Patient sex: M
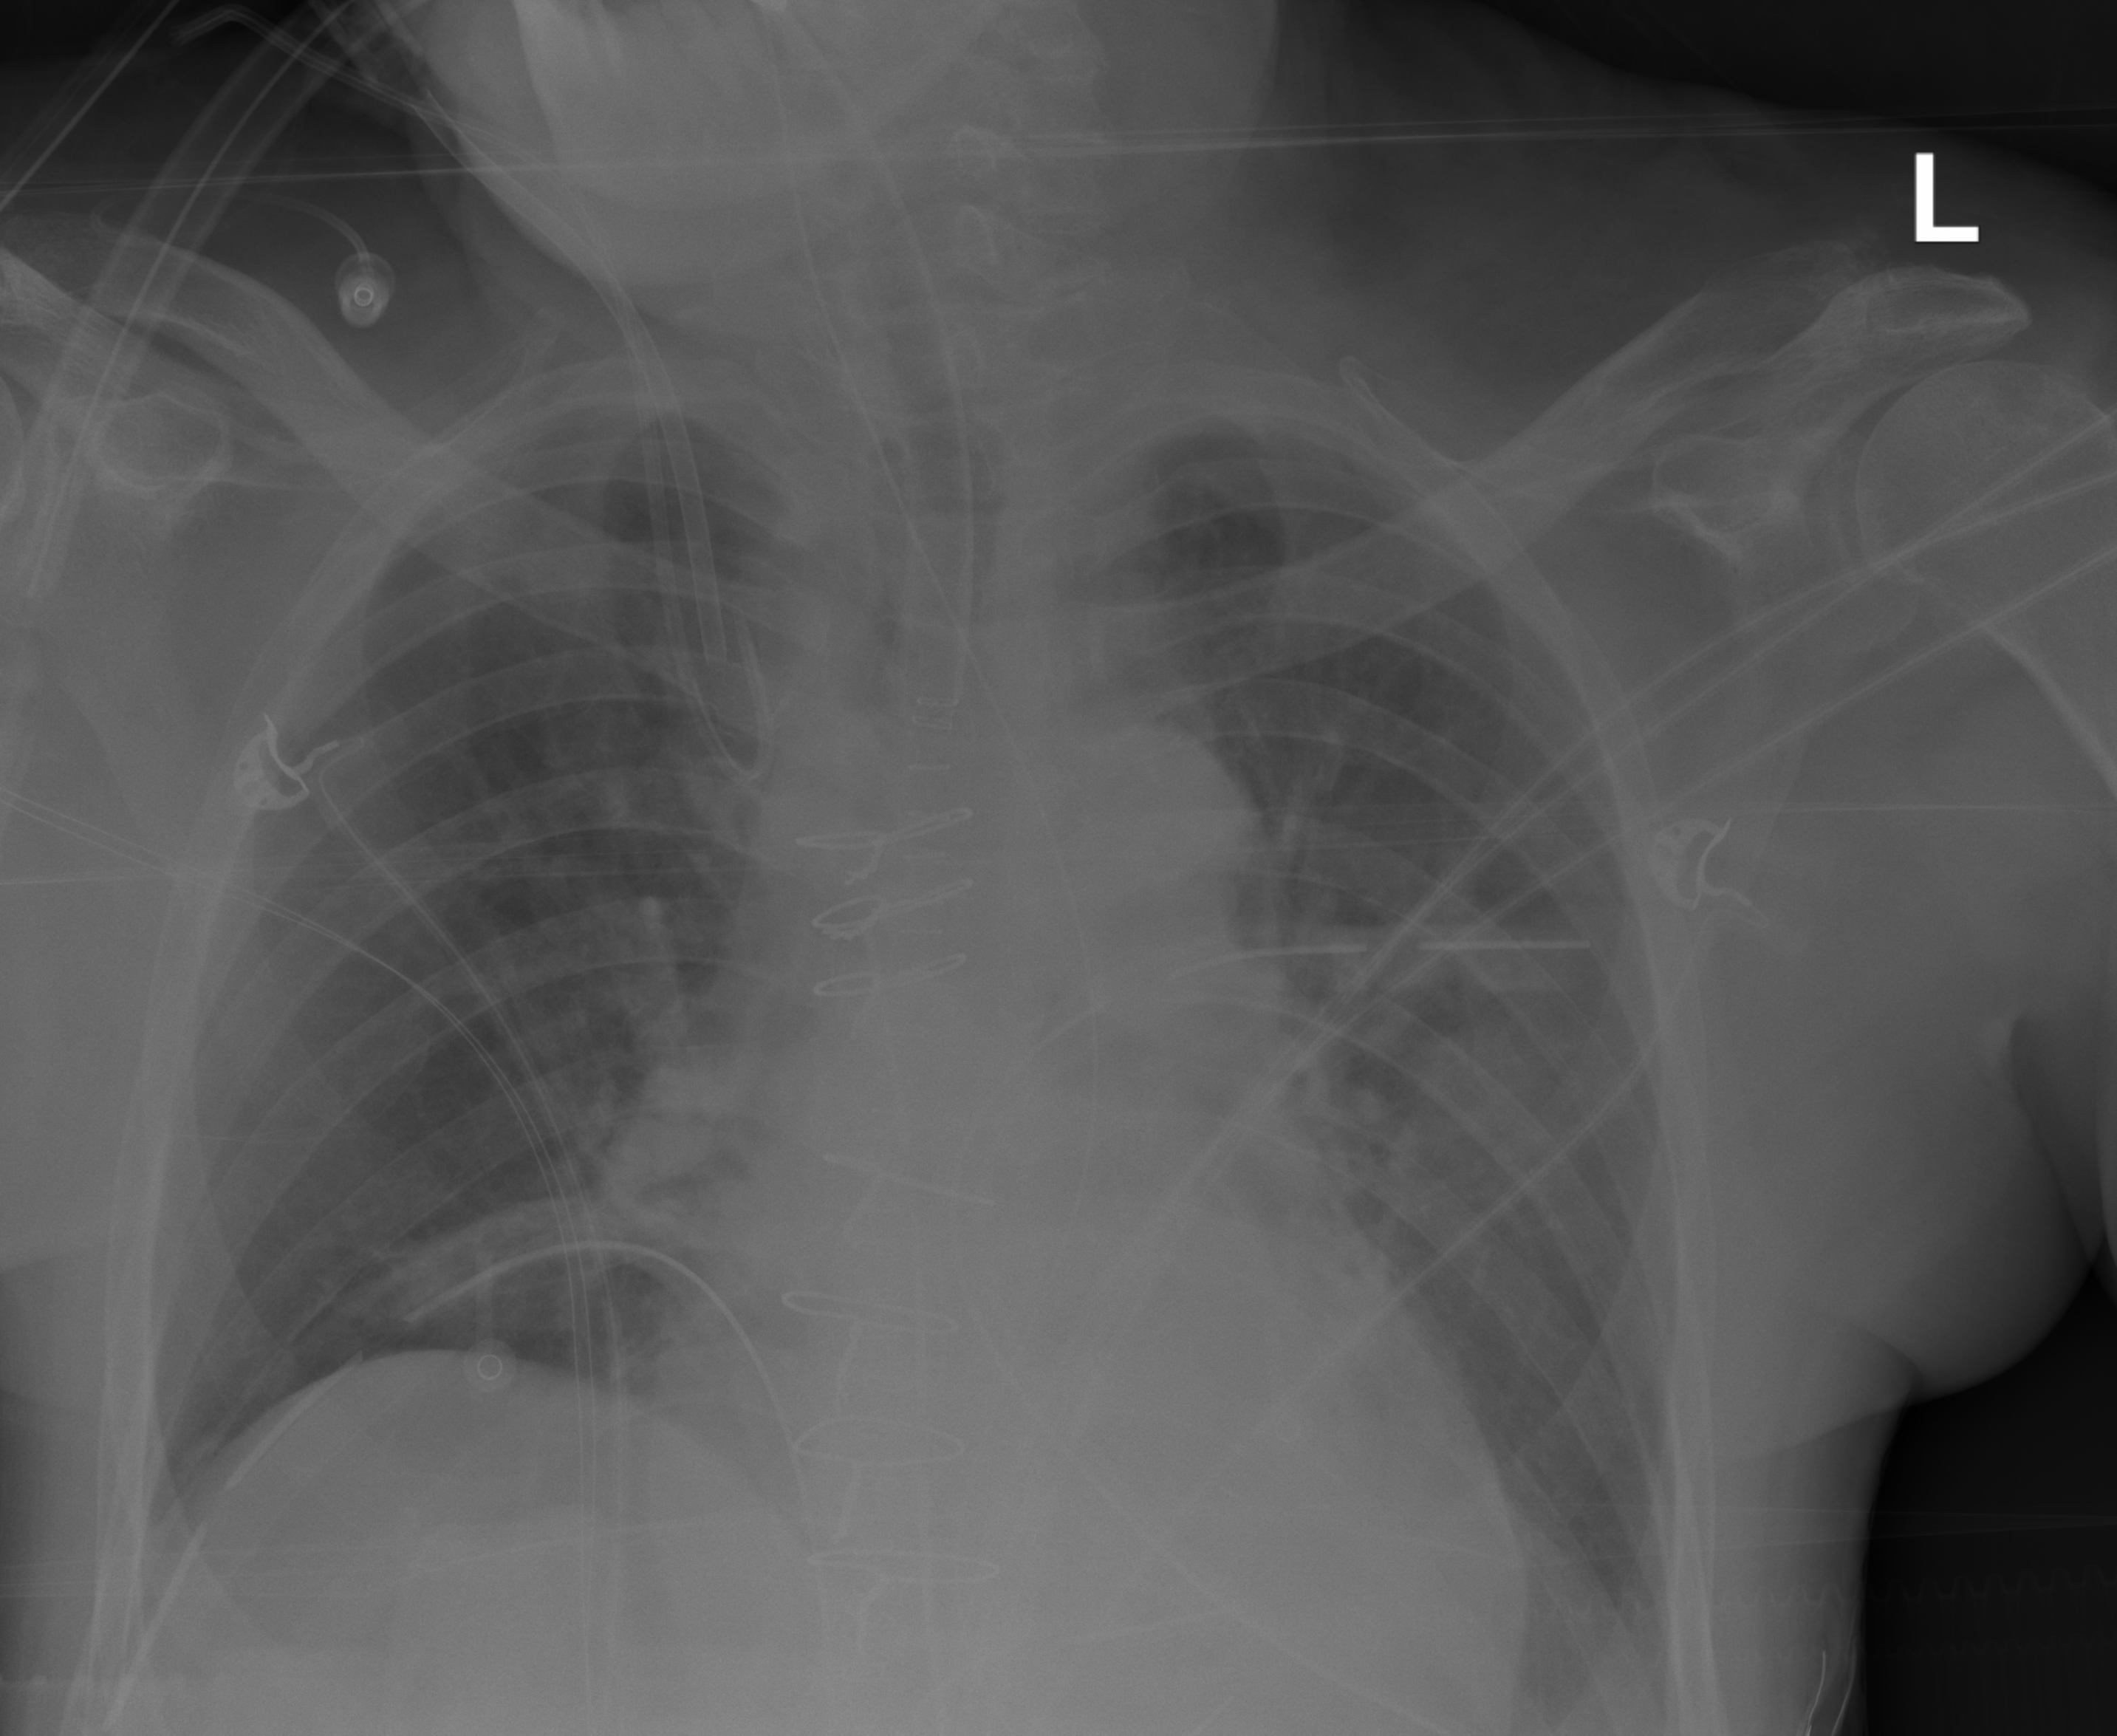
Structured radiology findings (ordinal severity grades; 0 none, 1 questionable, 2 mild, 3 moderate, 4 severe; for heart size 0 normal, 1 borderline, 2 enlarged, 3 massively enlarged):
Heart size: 0
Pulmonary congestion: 2
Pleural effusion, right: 0
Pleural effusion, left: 0
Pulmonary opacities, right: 0
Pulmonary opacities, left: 0
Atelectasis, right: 0
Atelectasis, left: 0